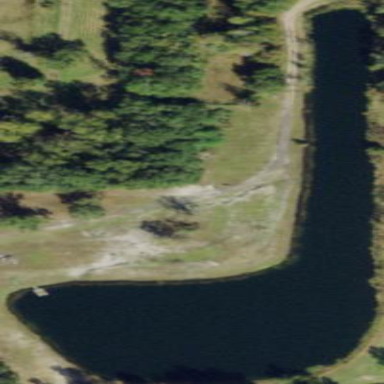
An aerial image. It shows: Retention basin containing natural water.